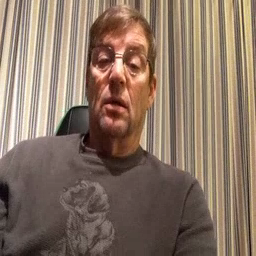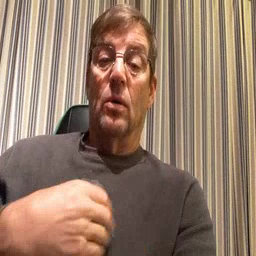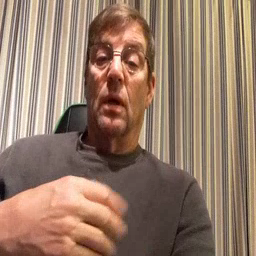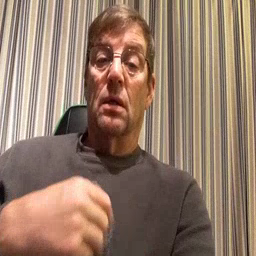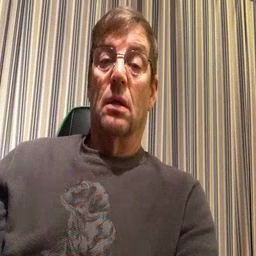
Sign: white